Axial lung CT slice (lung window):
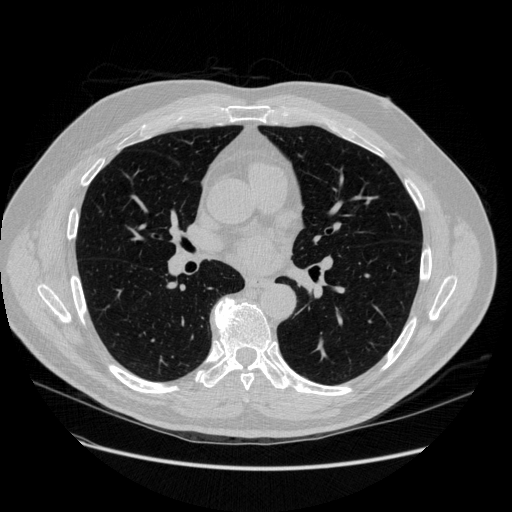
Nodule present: no